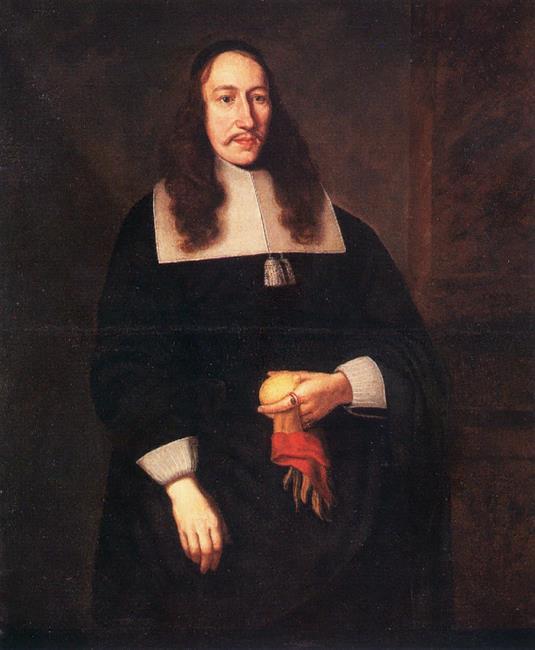
Title: Portrait of Melchior Schweling (1629–1712) , mayor of Bremen
Artist: Franz Wulfhagen
Earliest date: 1664
Latest date: 1664
Genre: painting
Iconography: Gloves
Keywords: man's portrait, three-quarter length, head to the right, body facing right, looking away, long hair (men's hairstyle), glove/gloves in hand